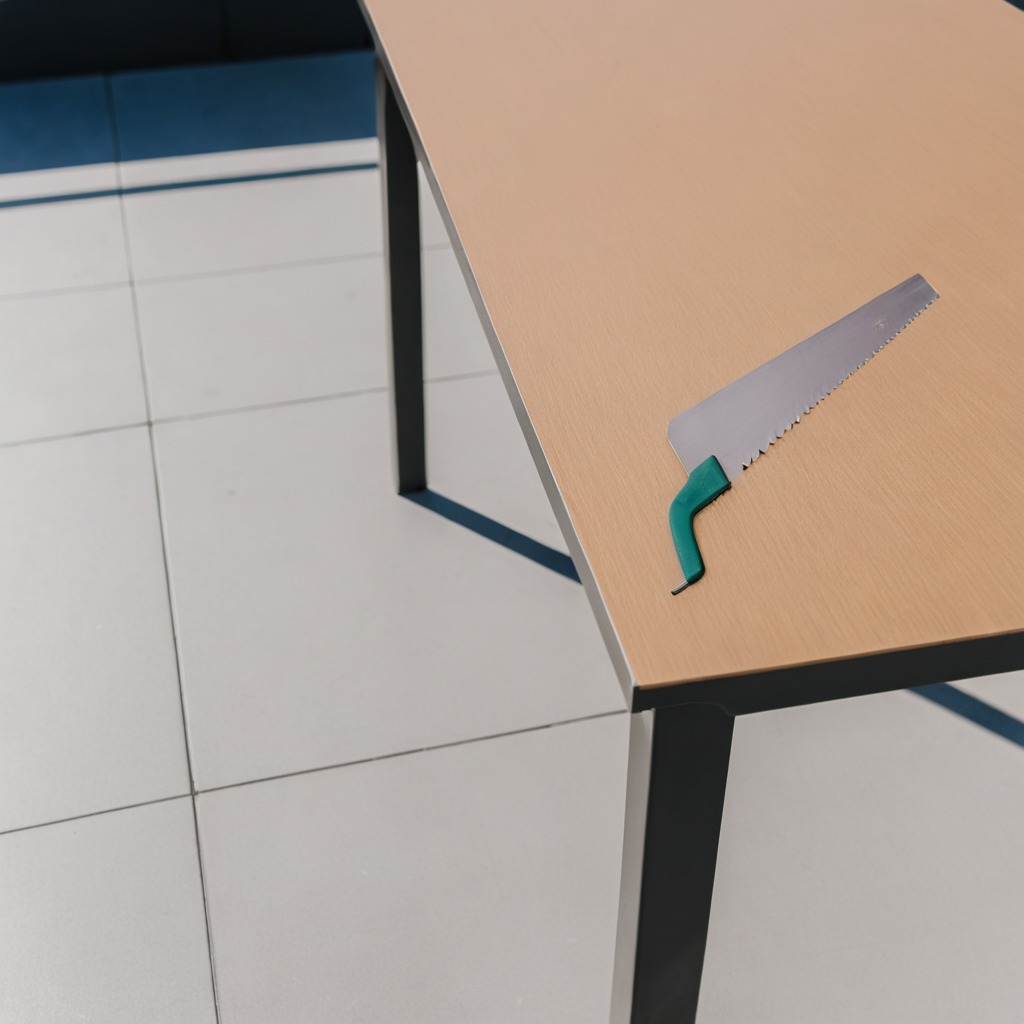
A handheld metal saw is lying on the table.